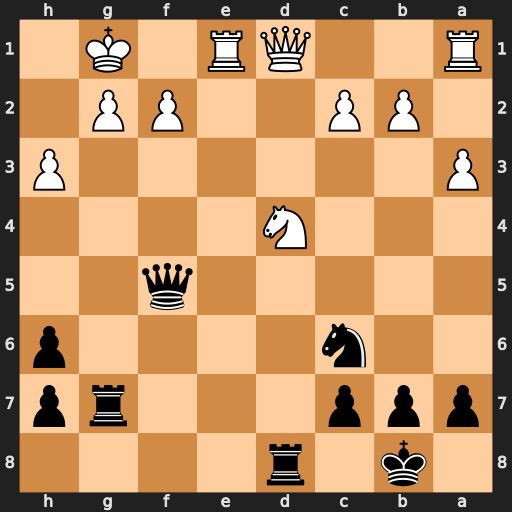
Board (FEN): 1k1r4/ppp3rp/2n4p/5q2/3N4/P6P/1PP2PP1/R2QR1K1
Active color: b
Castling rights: -
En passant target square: -
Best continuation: Nxd4 Qxd4 Rxd4 Re8+ Qc8